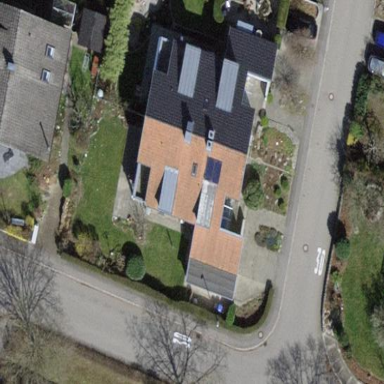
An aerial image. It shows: Semidetached house.